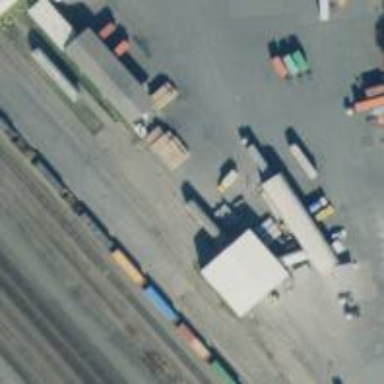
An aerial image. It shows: Railway yard.